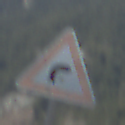
Verkehrszeichen: KurveRechts
Umgebung: Outdoor, Nature
Tageszeit: MorningAfternoon
Wetter: PartlyCloudy
Licht: Natural
Jahreszeit: NotSpecified
Kontrast: HighContrast